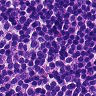
Metastatic tissue present: no